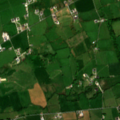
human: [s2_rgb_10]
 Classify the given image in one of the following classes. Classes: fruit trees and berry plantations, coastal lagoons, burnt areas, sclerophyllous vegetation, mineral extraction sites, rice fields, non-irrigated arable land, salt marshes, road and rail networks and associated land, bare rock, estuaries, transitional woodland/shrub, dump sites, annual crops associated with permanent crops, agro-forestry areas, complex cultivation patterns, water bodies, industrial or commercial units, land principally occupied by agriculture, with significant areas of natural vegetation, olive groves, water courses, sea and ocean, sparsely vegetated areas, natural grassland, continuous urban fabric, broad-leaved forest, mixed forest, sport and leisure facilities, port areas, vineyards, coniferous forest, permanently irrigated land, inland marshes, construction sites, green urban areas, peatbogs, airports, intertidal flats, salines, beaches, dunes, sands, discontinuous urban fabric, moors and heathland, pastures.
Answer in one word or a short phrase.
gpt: pastures